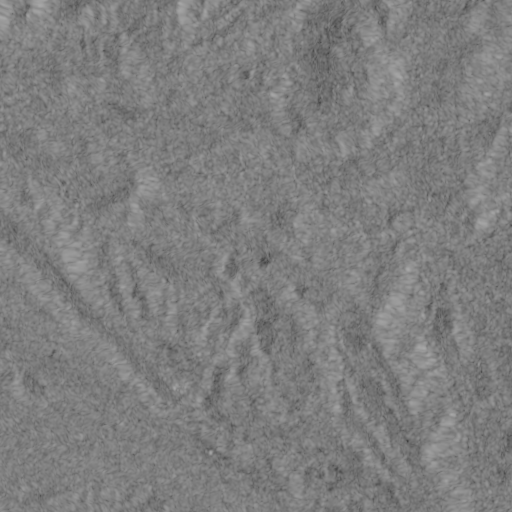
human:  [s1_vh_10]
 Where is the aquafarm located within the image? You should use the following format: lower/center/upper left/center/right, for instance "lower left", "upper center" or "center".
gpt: The aquafarm is located in the lower center of the image.
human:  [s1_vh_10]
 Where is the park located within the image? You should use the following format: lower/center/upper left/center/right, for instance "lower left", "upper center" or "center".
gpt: The park is located in the lower center of the image.
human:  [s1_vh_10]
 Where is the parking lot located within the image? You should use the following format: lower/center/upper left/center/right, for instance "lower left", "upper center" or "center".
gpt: The parking lot is located in the lower center of the image.
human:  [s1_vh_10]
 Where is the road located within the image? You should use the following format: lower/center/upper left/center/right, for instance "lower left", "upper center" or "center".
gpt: There is no road in the image.

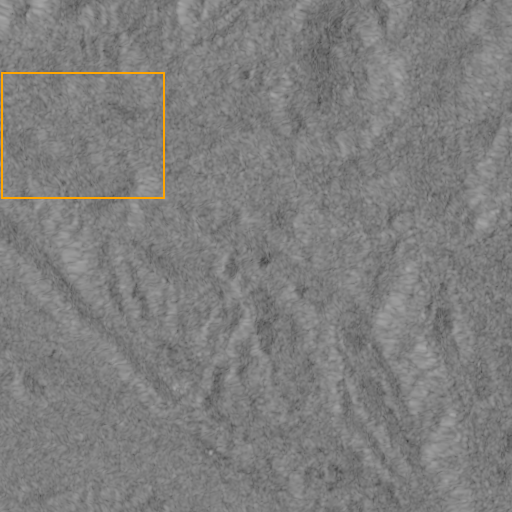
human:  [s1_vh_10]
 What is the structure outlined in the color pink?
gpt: There is no pink outline.
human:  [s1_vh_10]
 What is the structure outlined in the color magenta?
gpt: There is no structure outlined in magenta.